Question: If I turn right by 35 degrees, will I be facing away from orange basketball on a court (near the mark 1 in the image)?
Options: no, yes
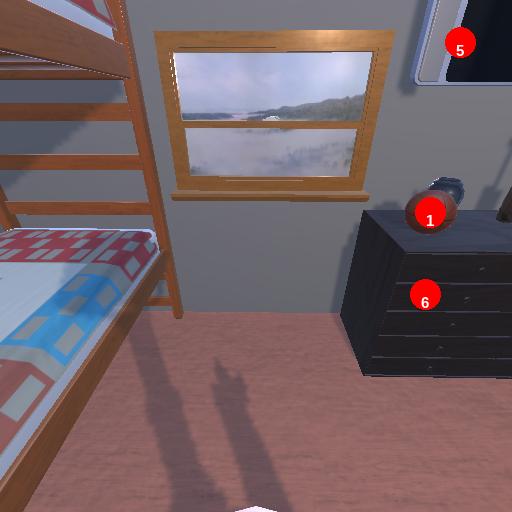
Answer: no